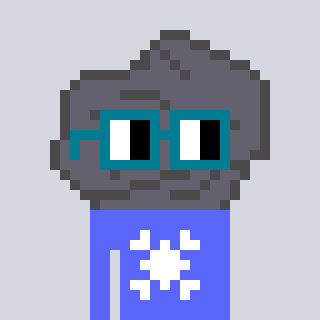
a pixel art character with square dark green glasses, a rock-shaped head and a purple-colored body on a cool background